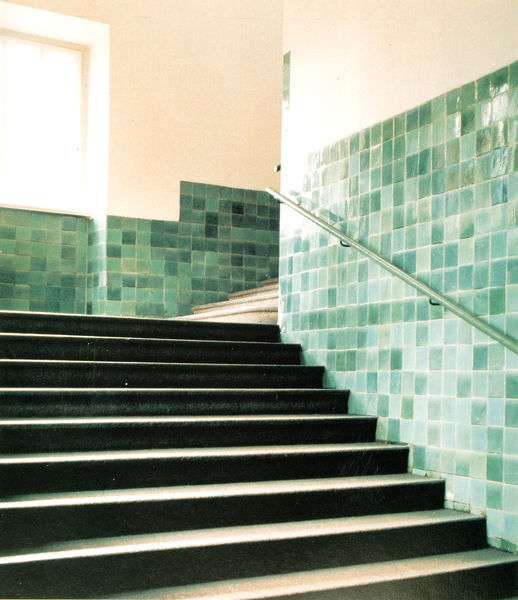
Titel: Universität Jena (Treppe)
Künstler: Theodor Fischer
Standort: Jena
Institution: Friedrich-Schiller-Universität
Schlagwörter: schatten, weiß, grün, bunt, fenster, grau, hell, jahrhundertwende, licht, schwarz, türkis, gebäude, haus, beige, wand, architektur, stein, innenraum, innen, rosa, keramik, ecke, schule, fischer, farbe, linien, fliessen, treppe, treppen, jugendstil, detail, glanz, aufgang, geländer, stufe, stufen, leuchten, foto, fotografie, schimmer, helligkeit, fensterrahmen, münchen, parallel, beton, fliesen, fliese, flur, kachel, kacheln, mosaik, treppenhaus, treppengeländer, zweiläufig, haltestelle, wei?, absatz, krankenhaus, fotographie, empor, glasiert, bau, austritt, tritt, aufstieg, schwabing, theodor fischer, gefliest, teppe, hausflur, handlauf, antritt, gestrichen, lebensreformbewegung, reform, tritte, zwanziger jahre, popart, flaschengrün, 70er, ageslicht